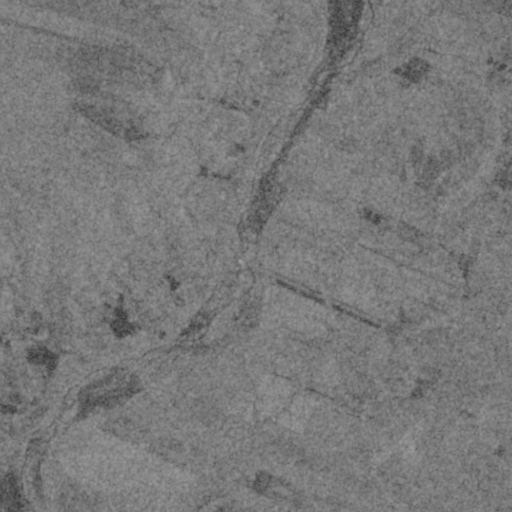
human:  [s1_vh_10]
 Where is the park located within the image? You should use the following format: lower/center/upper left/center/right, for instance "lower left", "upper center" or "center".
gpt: The park is located in the lower center of the image.
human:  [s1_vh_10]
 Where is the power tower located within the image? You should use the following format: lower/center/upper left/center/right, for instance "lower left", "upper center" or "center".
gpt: The power tower is located in the upper of the image.
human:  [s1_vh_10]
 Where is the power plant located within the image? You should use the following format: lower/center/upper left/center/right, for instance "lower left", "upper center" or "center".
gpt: There is no power plant in the image.

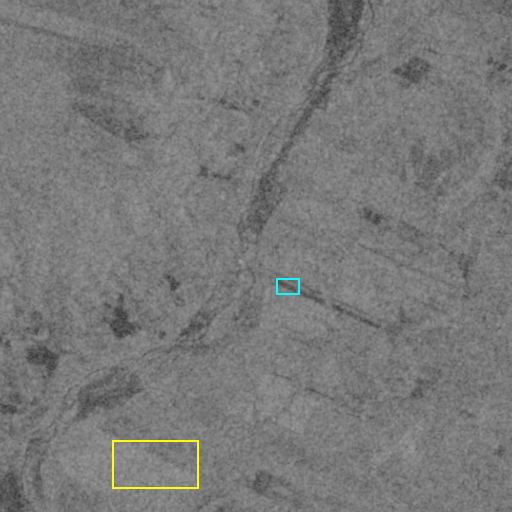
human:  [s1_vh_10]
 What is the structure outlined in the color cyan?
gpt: The structure outlined in cyan is an aquafarm.
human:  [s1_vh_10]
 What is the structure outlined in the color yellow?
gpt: The structure outlined in yellow is a crop field.
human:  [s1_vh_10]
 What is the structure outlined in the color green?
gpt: There is no green outline.